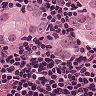
Metastatic tissue present: yes